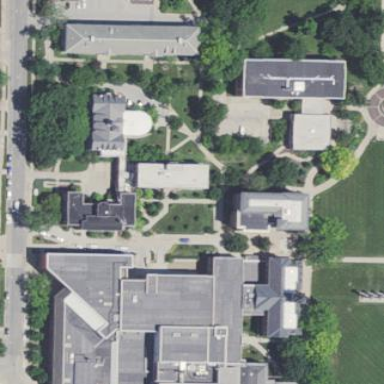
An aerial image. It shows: University building.